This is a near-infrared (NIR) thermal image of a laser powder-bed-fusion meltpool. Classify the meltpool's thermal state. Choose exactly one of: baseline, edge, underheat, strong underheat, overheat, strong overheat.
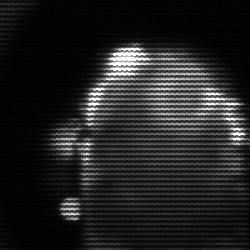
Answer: baseline